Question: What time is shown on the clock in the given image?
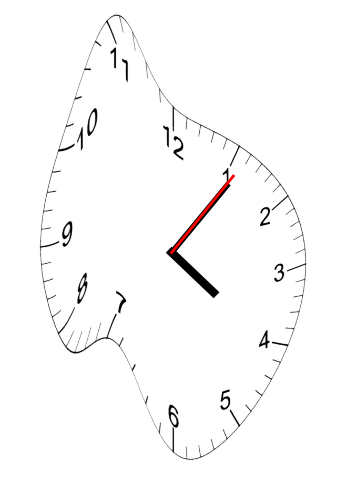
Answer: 04:06:06